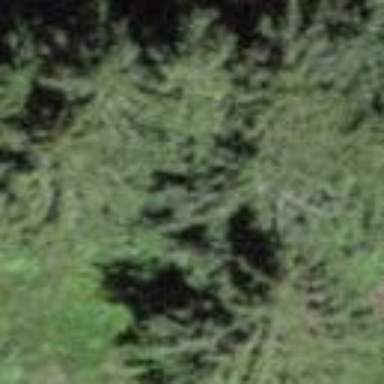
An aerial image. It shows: Forest area.